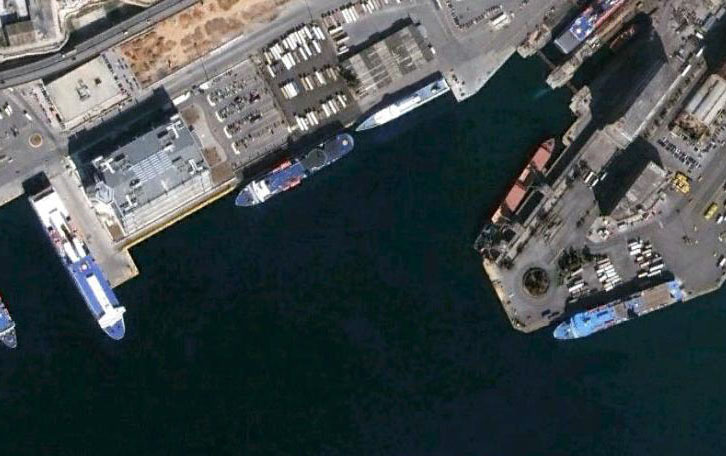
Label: Port